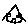
Label: house